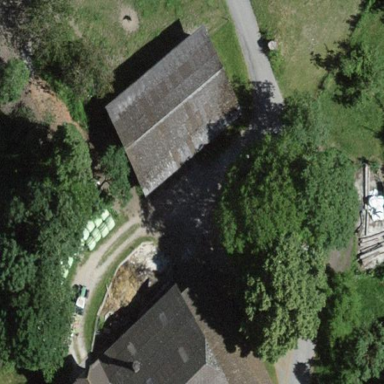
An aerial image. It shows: Garage building.